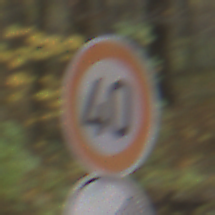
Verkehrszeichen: Geschwindigkeit40
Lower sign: EndeUeberholverbot
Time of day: MorningAfternoon
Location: Outdoor (Nature)
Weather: Overcast
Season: Autumn
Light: Natural